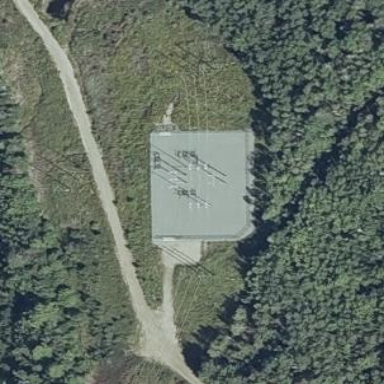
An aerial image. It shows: Distribution power substation secured by fence.